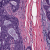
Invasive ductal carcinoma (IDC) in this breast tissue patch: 1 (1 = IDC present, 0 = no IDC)